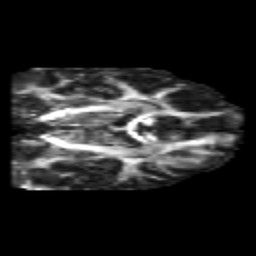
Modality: FA
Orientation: coronal
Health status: healthy
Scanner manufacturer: philips
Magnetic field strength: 3 T
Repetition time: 6.964 s
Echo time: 0.092 s